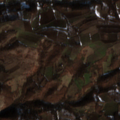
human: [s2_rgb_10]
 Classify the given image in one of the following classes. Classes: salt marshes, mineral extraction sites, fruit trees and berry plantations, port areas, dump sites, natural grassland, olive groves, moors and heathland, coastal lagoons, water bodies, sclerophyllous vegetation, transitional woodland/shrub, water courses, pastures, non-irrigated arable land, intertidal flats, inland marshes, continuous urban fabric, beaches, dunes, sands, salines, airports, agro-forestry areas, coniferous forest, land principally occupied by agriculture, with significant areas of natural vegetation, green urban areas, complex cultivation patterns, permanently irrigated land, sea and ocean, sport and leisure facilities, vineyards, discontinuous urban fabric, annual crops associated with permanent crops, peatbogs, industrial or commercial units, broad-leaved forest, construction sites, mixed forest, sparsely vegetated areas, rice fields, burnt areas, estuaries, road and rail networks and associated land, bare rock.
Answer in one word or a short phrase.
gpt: complex cultivation patterns, land principally occupied by agriculture, with significant areas of natural vegetation, broad-leaved forest